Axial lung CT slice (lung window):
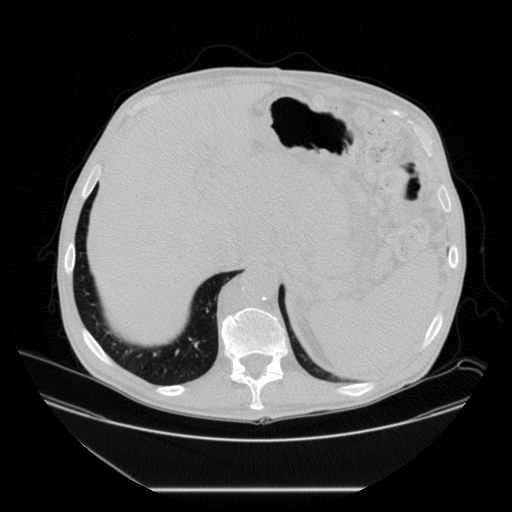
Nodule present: no